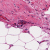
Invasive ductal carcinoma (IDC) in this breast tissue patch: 0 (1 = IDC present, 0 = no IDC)